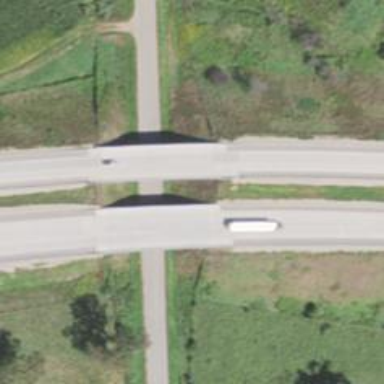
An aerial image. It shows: Motorway bridge over motorroad.